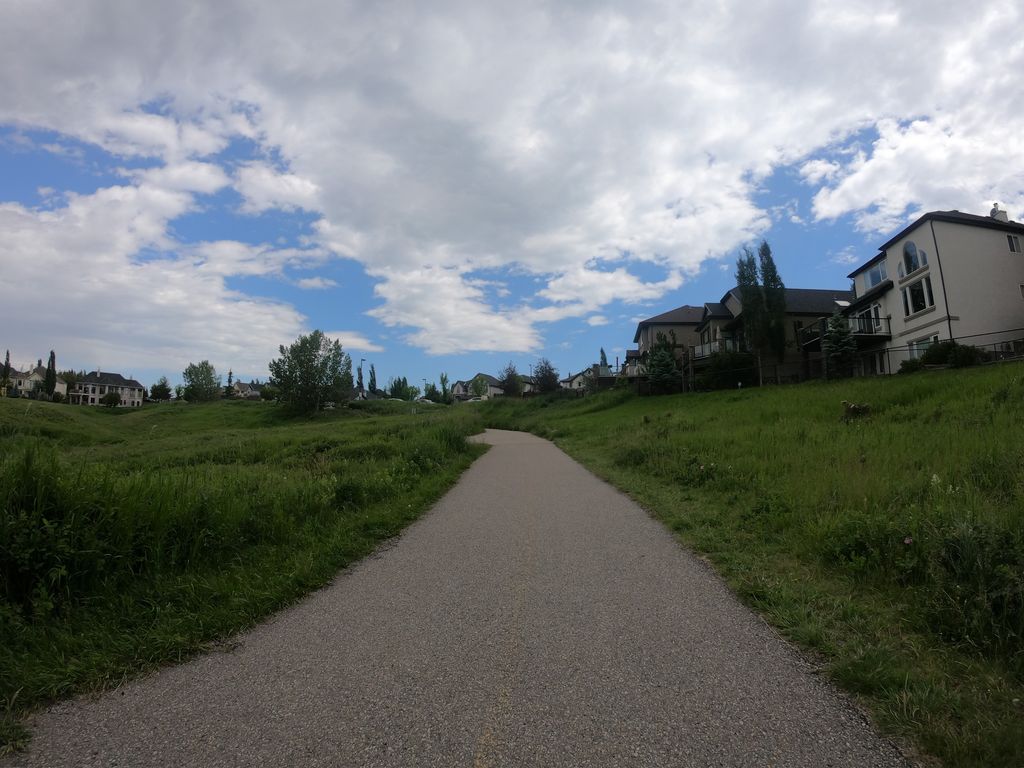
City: calgary